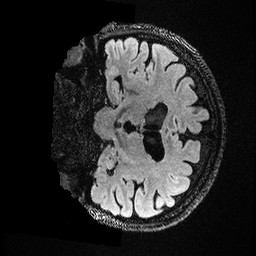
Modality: FLAIR
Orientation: coronal
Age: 25
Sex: female
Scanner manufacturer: ge
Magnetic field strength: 3 T
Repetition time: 4.802 s
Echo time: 0.1163 s